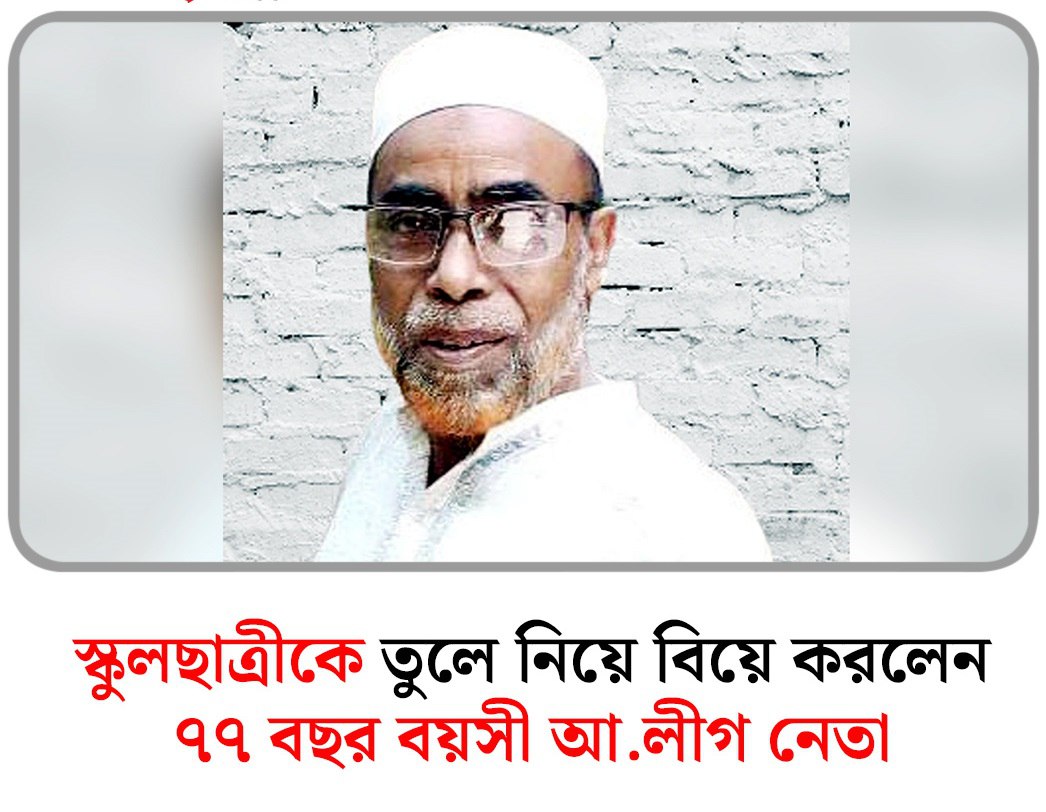
Text: স্কুলছাত্রীকে তুলে নিয়ে বিয়ে করলেন ৭৭ বছর বয়সী আওয়ামী লীগ নেতা
Label: Hate
Hate category: Political
Targeted group: Organization